Interaction volume radius: 5 \u00c5
Interaction volume height: 10 \u00c5
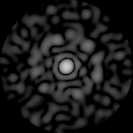
Disorder parameter: 0.8435